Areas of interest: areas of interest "Driving School"
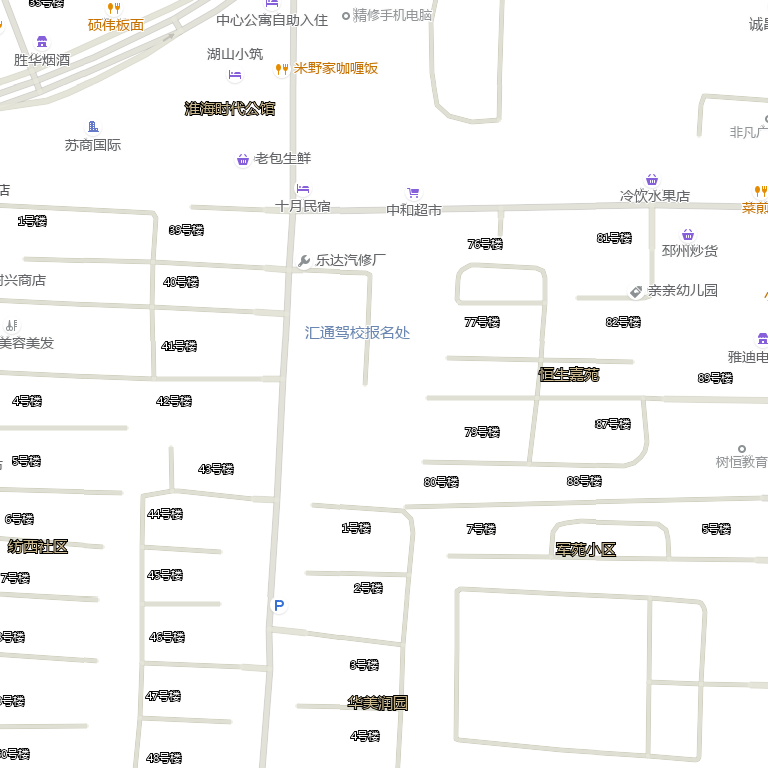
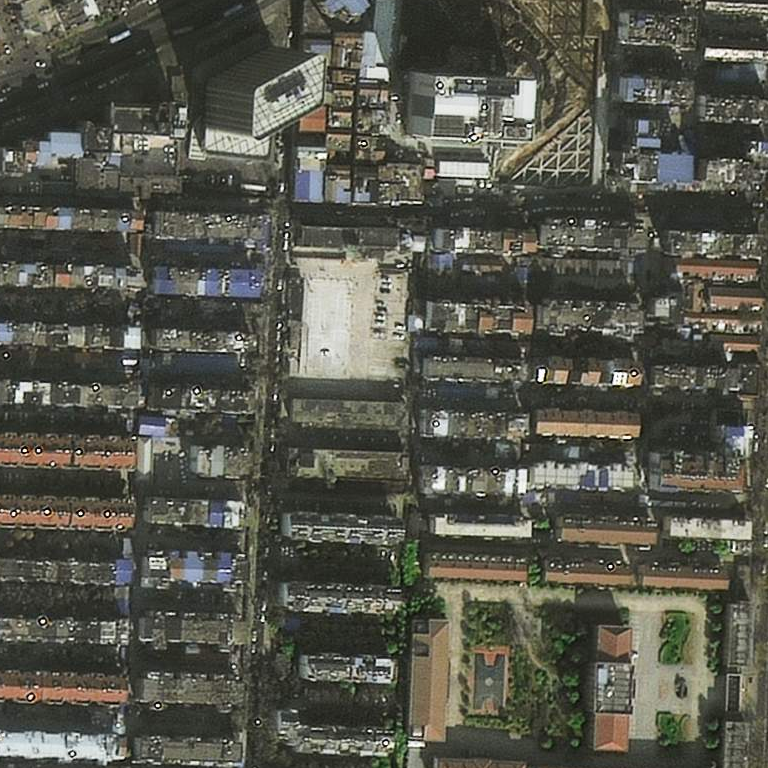